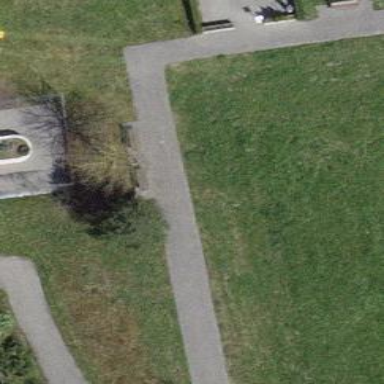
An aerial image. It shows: Bench.